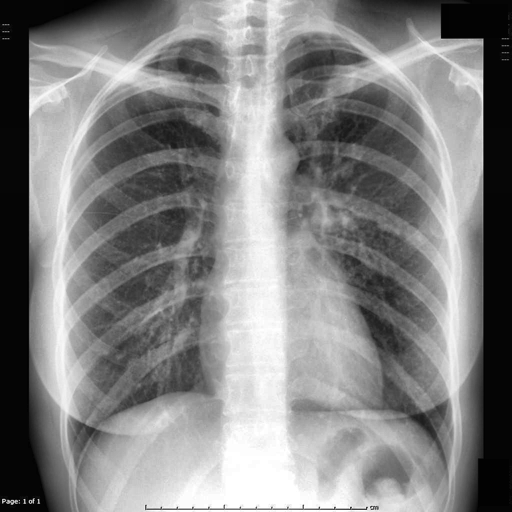
Finding: TUBERCULOSIS